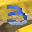
Label: 3